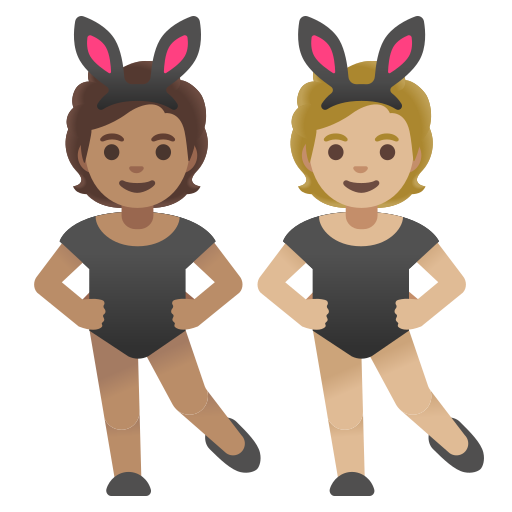
Emoji: 🧑🏽‍🐰‍🧑🏼